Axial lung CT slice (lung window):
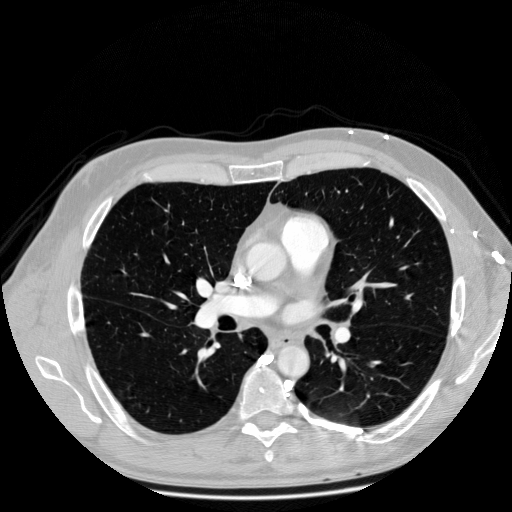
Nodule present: no